Interaction volume radius: 5 \u00c5
Interaction volume height: 20 \u00c5
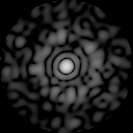
Disorder parameter: 0.8739